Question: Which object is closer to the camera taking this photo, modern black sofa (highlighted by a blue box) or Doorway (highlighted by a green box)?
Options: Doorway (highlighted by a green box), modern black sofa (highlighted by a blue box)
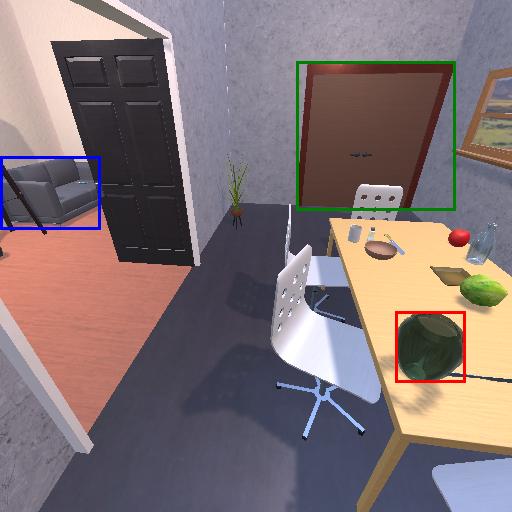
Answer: Doorway (highlighted by a green box)